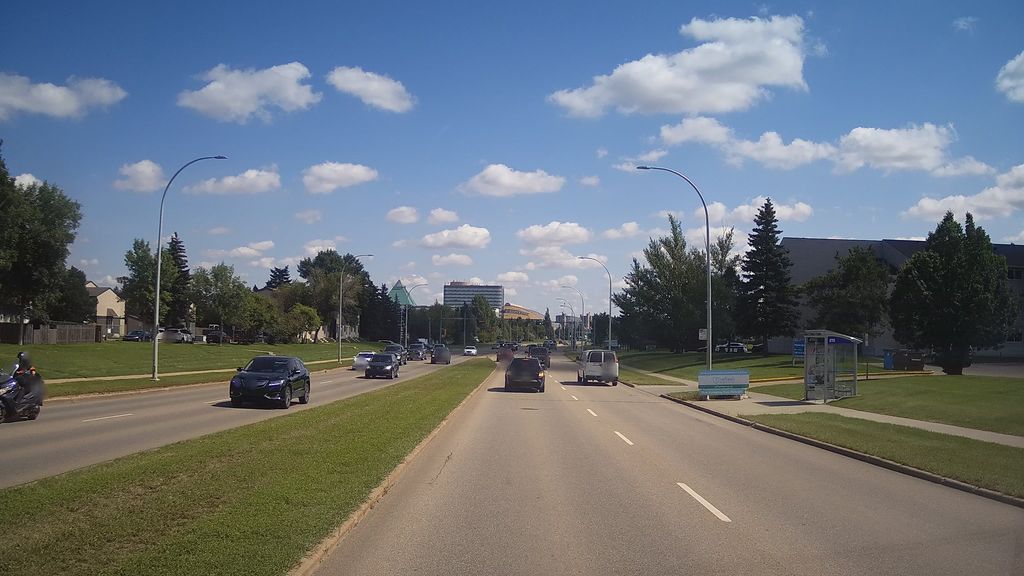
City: edmonton